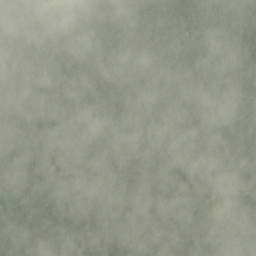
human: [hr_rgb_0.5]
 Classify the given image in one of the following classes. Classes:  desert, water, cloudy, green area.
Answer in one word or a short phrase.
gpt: cloudy